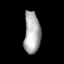
Tissue: lung
Cell type: Fibroblasts
Senescence score: 0.5925
Nuclear area (px): 668
Mean DAPI intensity: 171.293